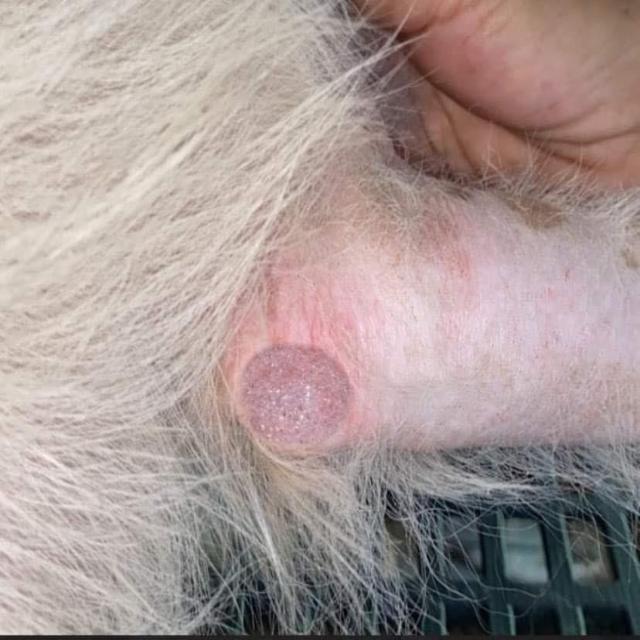
Canine ringworm (Dermatophytosis) — fungal infection caused by Microsporum or Trichophyton. Presents with circular alopecia, scaling, crusting, and broken hairs.